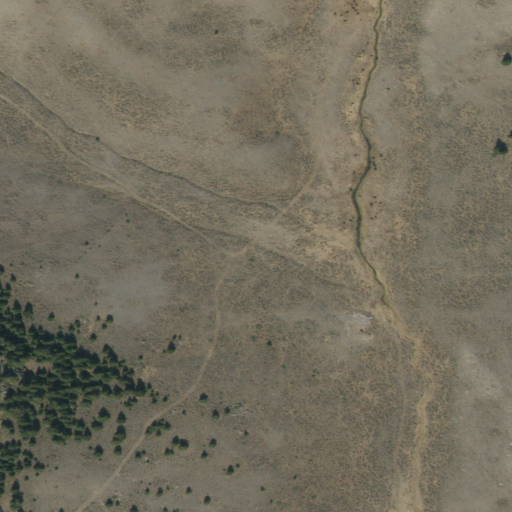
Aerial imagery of valley in Idaho named Limestone Gulch containing shrub and evergreen forest